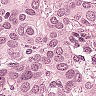
Metastatic tissue present: yes